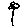
Label: flower